Field crop: maize
Growth stage: 1
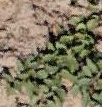
Species: convolvulus